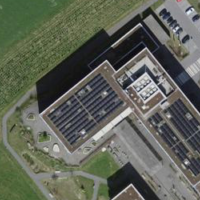
EUNIS habitat code: 25
Species observed at this site:
Salvia pratensis
Plantago media